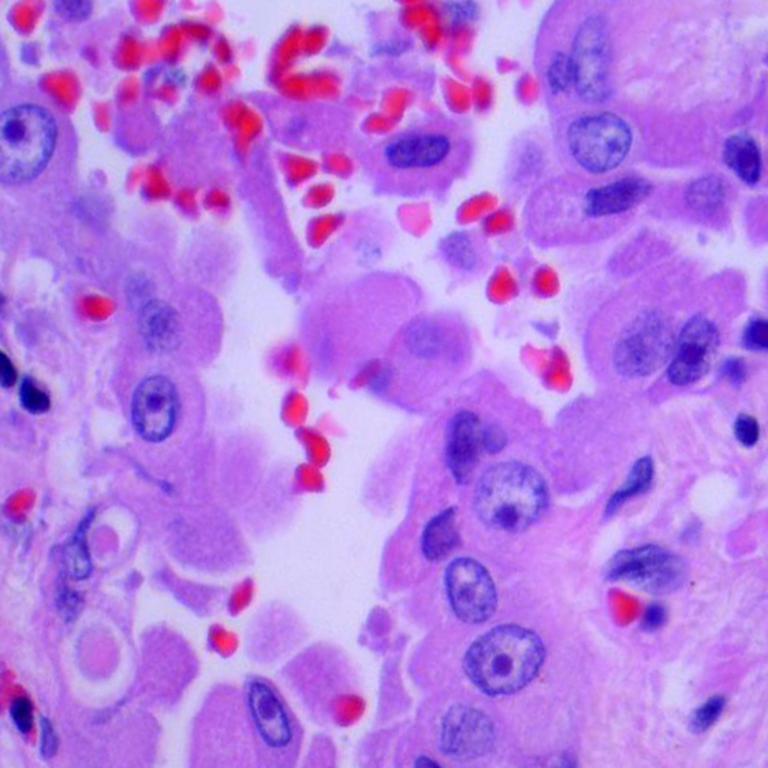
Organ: lung
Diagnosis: adenocarcinomas